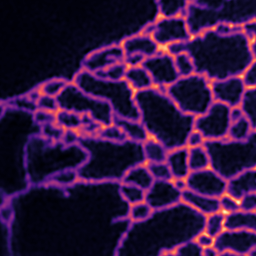
Label: Super-resolution ER image